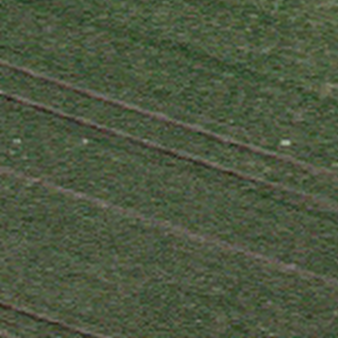
Label: other